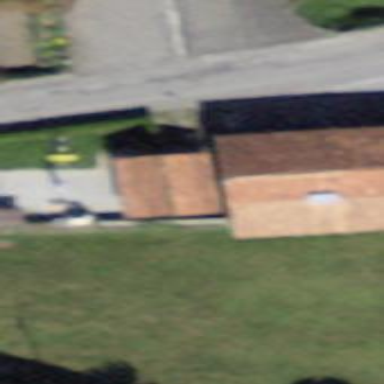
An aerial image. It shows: Rural barn.